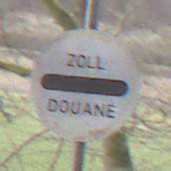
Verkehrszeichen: Zollstelle
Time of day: MorningAfternoon
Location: Outdoor (Nature)
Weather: PartlyCloudy
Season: NotSpecified
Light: Natural